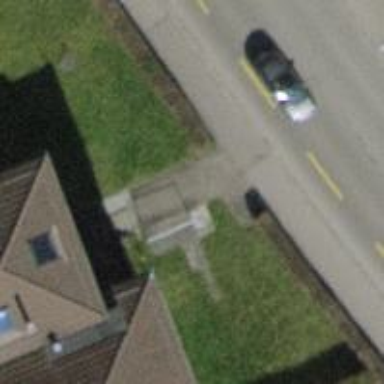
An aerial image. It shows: Sidewalk along the footway.